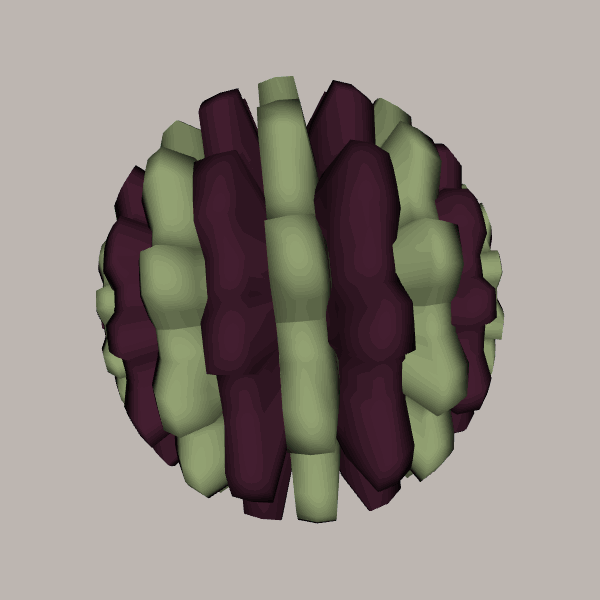
Background: light